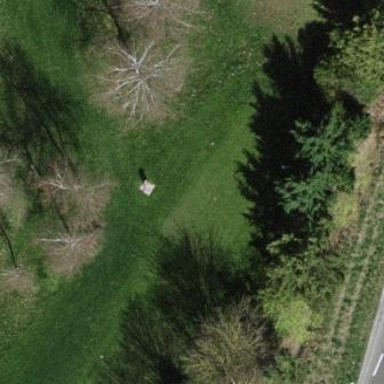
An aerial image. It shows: Golf tee on grassy land.